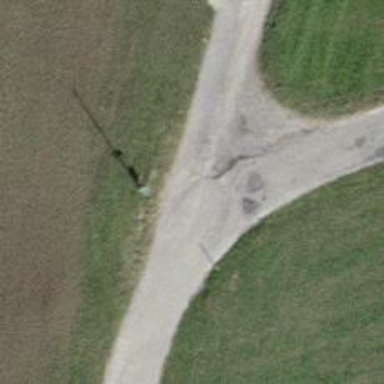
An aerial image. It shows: Unpaved service road.